Interaction volume radius: 5 \u00c5
Interaction volume height: 30 \u00c5
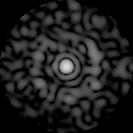
Disorder parameter: 0.8197